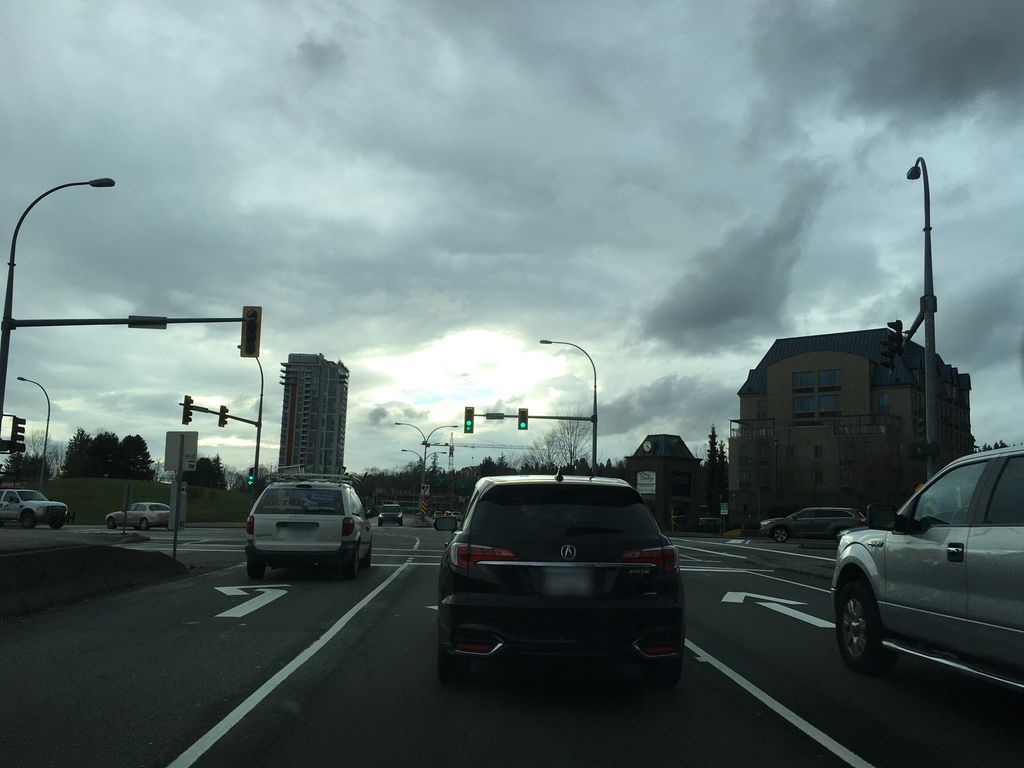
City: vancouver